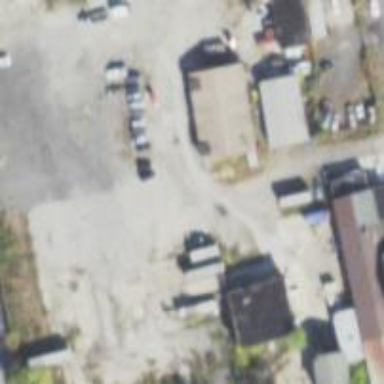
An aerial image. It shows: Building used for storage rental.